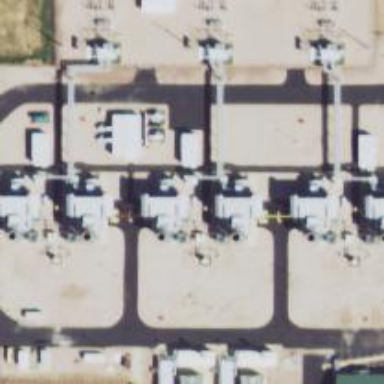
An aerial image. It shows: Gas turbine generator is in use.